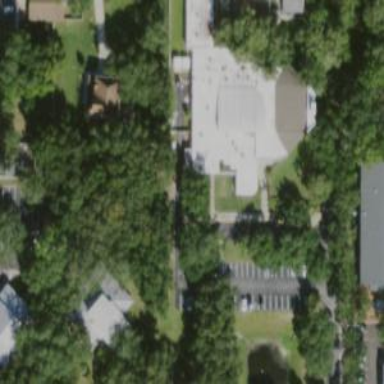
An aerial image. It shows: Building serving as place of worship.